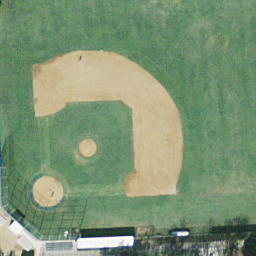
Label: baseball diamond